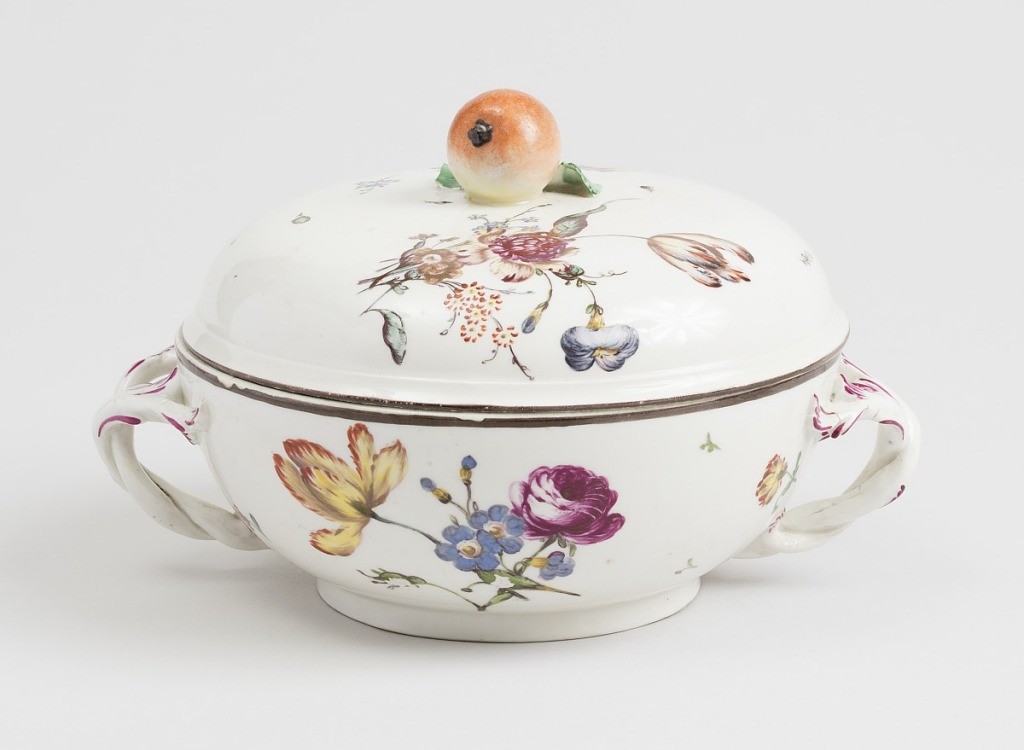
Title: Écuelle with Apple Finial
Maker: Frankenthal Porcelain Factory, German, active mid- to late 18th century
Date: mid- 18th– late 18th century
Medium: hard paste porcelain, vitreous enamel
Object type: écuelle
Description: Two-handled bowl and cover; handles made up of twisted pieces; decorated with various flowers on white ground; orange-shaped finial.